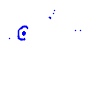
Particle: proton